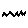
Label: zigzag